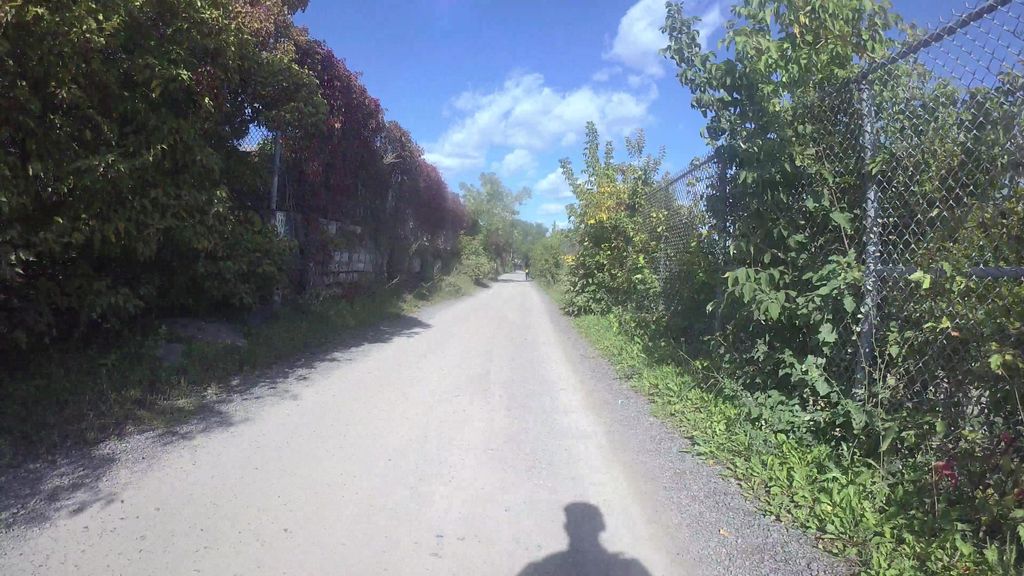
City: montreal